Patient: sex M, age 45
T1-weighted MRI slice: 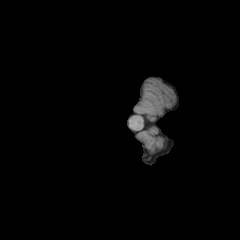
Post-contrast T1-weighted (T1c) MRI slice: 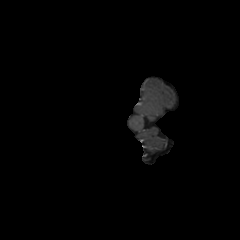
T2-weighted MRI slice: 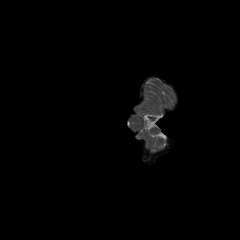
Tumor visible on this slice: no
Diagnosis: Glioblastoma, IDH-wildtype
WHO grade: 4